Question: In Google sheets, I get #NA with no explanation when I try to calculate the change between two sums - that I have just calculated in that same formula.
Is that not possible using query or am I doing it wrong?
- '=query(B5:H16,"select ((sum(G)/sum(F)) - (sum(D)/sum(C))) / (sum(D)/sum(C))")'
The first part is working: '=query(B5:H16,"select ((sum(G)/sum(F)) - (sum(D)/sum(C)))'
I'm trying to do the same calculation as the formula in A3 in the screenshot - but within the query formula
Spreadsheet link: <URL>

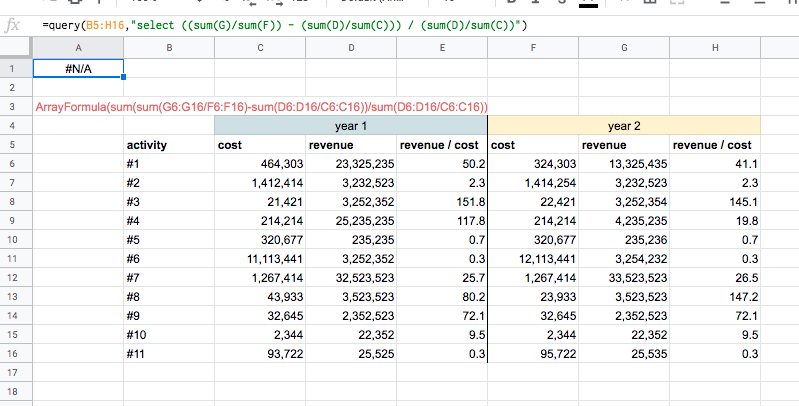
Answer: Wouldn't this be equivalent to the formula you are trying to get?:
'''
=query(B5:H16, "select (sum(G)/sum(F))/(sum(D)/sum(C)) - 1")
'''
I hope this is of any help.